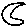
Label: moon